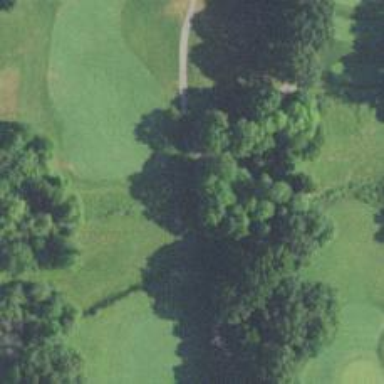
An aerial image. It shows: Path on bridge over golf course.